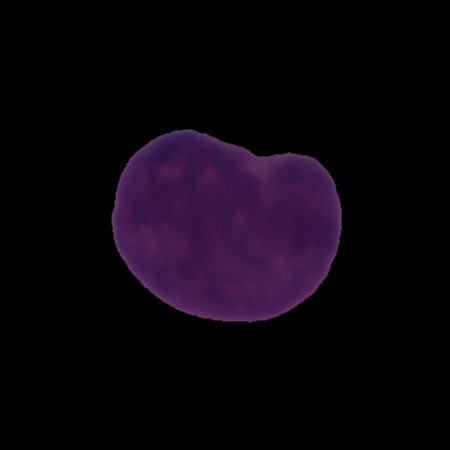
Label: cancer